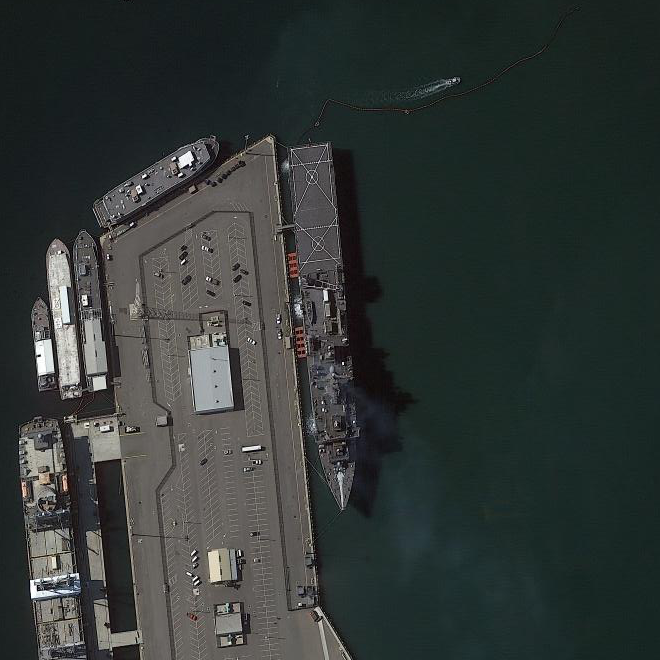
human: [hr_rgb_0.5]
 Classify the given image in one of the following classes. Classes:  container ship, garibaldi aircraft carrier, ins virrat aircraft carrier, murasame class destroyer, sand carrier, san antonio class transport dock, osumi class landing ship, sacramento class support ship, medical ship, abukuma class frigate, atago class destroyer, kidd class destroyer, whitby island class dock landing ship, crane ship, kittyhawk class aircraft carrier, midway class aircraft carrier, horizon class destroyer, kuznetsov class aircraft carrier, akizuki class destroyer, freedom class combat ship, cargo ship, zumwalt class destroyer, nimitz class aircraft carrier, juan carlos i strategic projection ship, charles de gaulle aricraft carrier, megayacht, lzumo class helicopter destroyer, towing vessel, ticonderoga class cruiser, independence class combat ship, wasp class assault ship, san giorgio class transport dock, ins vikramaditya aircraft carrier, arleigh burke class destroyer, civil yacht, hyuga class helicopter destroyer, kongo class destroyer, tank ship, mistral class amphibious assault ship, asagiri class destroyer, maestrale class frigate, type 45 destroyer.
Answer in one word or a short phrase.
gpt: Whitby Island class dock landing ship